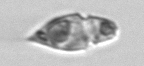
Label: Amphidinium